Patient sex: F
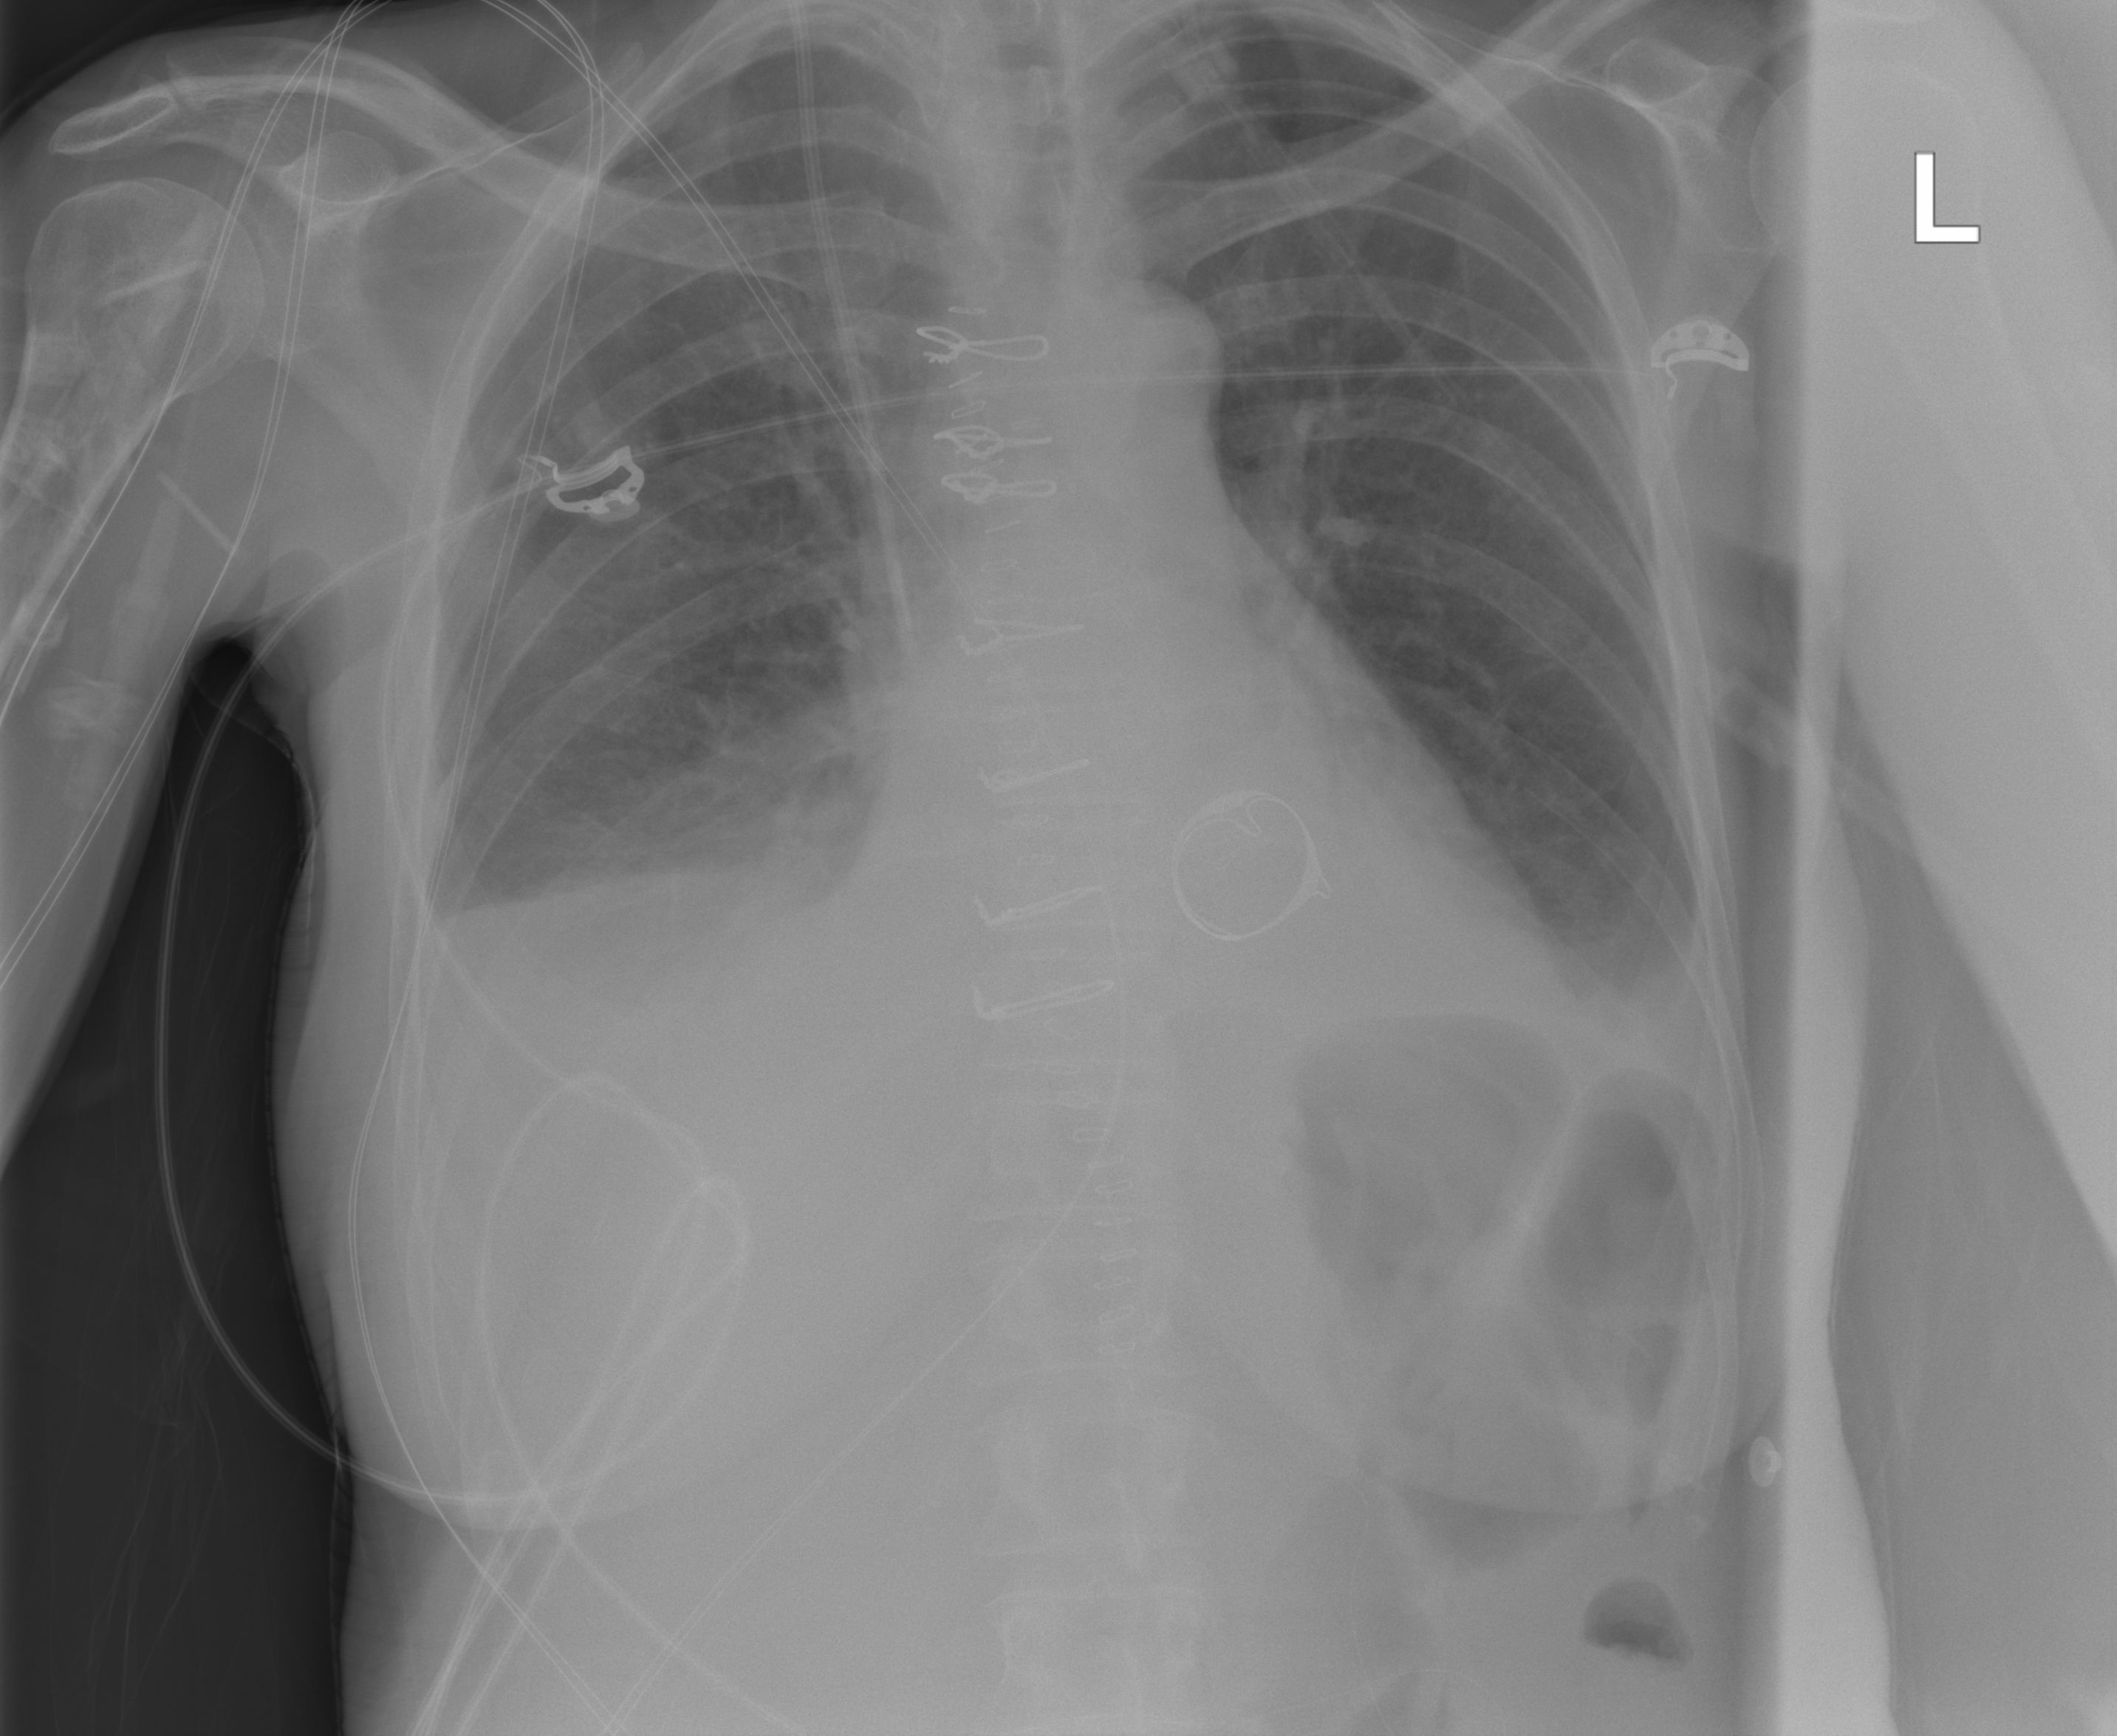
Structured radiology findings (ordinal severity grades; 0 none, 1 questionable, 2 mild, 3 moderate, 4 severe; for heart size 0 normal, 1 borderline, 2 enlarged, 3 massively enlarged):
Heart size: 0
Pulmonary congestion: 0
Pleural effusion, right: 2
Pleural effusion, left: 2
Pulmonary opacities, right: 0
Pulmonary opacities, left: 0
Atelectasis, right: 2
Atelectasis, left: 0